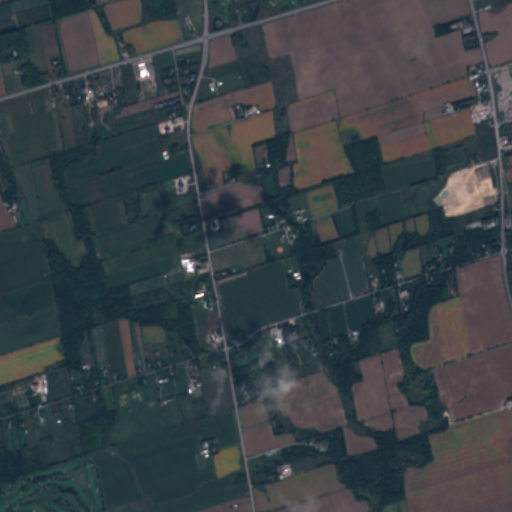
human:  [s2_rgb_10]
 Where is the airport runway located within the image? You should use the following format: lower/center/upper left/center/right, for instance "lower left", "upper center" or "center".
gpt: The airport runway is located in the upper left of the image.
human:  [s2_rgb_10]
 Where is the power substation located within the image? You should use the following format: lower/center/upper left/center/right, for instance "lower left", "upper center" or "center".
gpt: The power substation is located in the upper right of the image.
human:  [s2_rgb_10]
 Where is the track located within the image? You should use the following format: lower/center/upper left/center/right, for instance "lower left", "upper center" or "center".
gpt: The track is located in the lower center of the image.
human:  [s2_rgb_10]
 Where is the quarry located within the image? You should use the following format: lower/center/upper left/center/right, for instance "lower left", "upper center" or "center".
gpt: There is no quarry in the image.